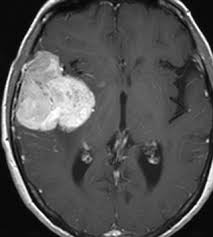
Label: meningioma